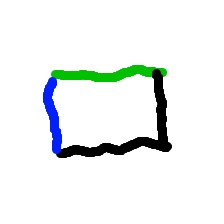
Shape: rectangle